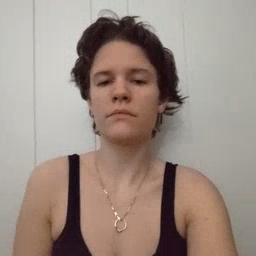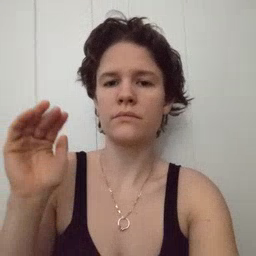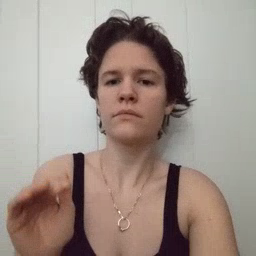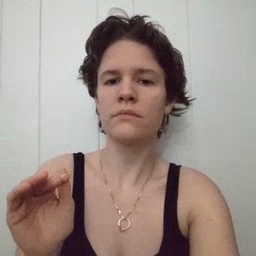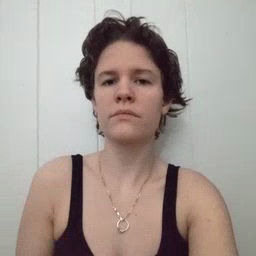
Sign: child